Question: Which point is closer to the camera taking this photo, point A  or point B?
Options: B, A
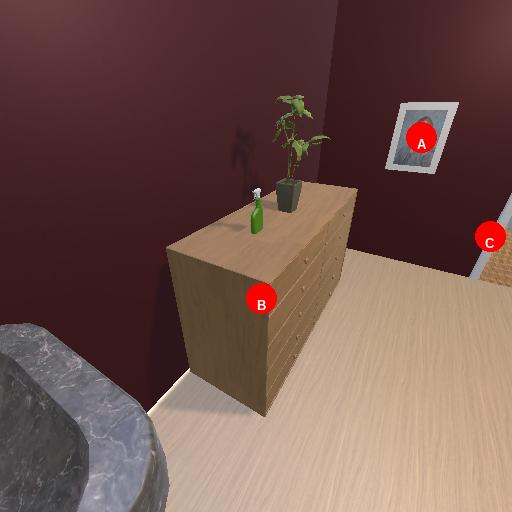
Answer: B